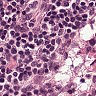
Metastatic tissue present: no